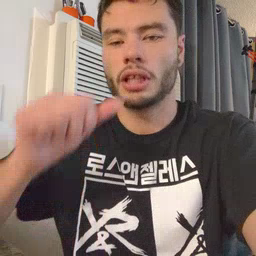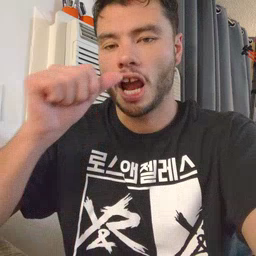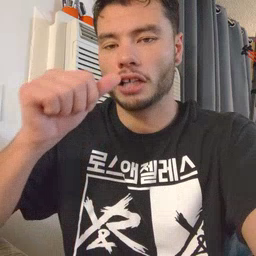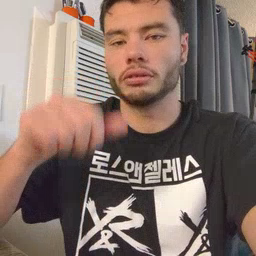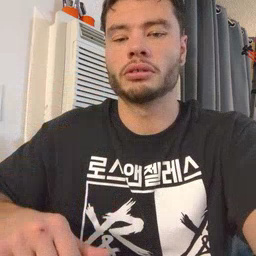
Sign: nuts